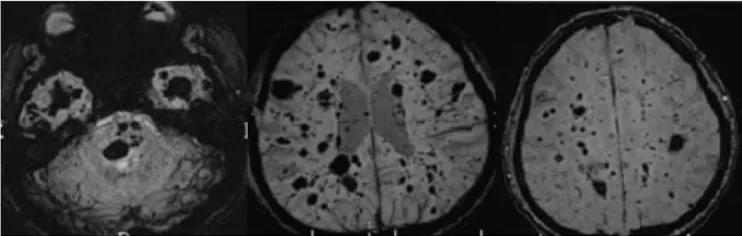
CCM lesions diagnosed through CT, GE-and SWI-MRI. (D) SWI-MR imaging of the proband, II-1. SWI revealed thickly dotted CCMs distributed throughout the cerebral cortex in the brain of the proband. There are dozens of lesions on the cerebrum, cerebellum, thalamus, and brain stem. The diameter of the lesions ranges from a few millimeters to several centimeters.
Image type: radiology (mri)